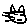
Label: cat